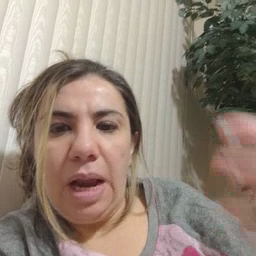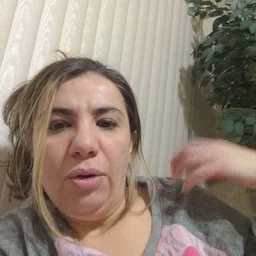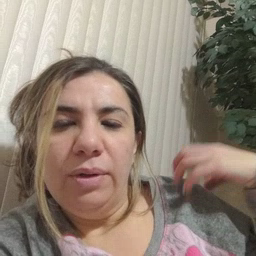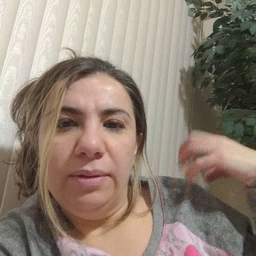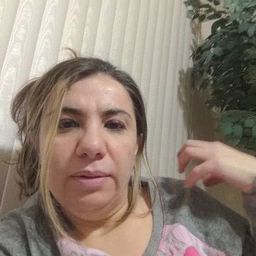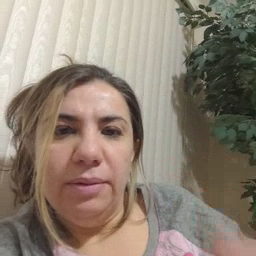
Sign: outside